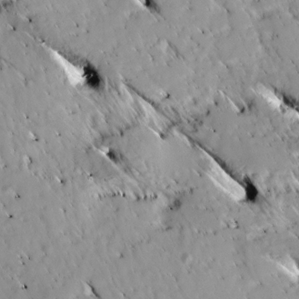
Label: non_frost